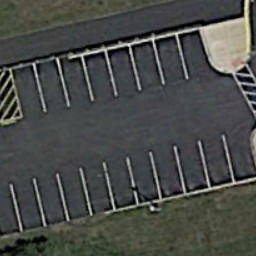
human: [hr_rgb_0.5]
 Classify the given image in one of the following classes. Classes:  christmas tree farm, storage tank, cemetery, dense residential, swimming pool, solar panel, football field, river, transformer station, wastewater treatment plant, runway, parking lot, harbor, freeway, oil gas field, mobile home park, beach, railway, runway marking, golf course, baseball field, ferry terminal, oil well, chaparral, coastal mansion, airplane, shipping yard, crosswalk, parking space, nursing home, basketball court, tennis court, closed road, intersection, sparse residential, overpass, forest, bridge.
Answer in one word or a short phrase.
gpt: parking space